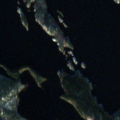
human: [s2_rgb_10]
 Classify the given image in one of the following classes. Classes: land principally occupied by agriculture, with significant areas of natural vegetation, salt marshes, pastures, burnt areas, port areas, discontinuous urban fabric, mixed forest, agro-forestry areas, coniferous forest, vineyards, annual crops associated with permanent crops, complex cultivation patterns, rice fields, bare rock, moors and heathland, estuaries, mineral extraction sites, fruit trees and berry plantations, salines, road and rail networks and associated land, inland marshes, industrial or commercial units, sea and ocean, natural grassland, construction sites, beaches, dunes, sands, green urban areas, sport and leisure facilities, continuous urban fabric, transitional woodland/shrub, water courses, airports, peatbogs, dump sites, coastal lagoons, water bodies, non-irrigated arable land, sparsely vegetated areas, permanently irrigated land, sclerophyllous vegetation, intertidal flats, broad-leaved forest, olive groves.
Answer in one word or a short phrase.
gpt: coniferous forest, mixed forest, water bodies